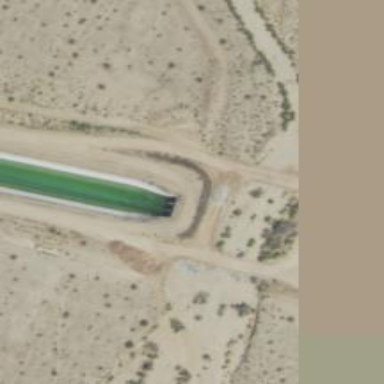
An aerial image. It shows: Culvert tunnel for water canal.